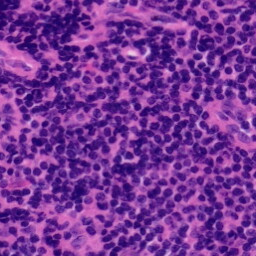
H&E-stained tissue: Tonsil